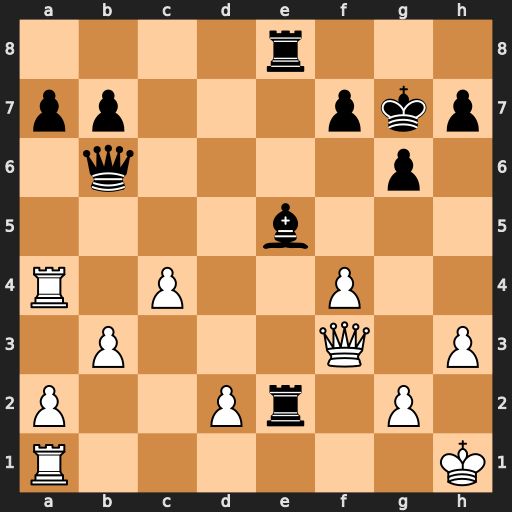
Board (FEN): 4r3/pp3pkp/1q4p1/4b3/R1P2P2/1P3Q1P/P2Pr1P1/R6K
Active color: w
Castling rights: -
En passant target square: -
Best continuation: Qxe2 Bxa1 Qxe8